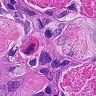
Metastatic tissue present: yes